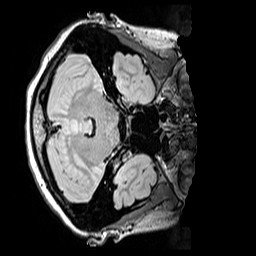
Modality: FLAIR
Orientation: axial
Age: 11
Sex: female
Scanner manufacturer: siemens
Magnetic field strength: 3 T
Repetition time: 5 s
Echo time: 0.388 s